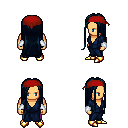
a pixel art fantasy rpg character, male body template, human, tanned skin, blue robe, magenta pants, raven extra-long hairstyle, red bandana, white cloth bracers, gold boots, four views (front, back, left, right), 2x2 character sprite sheet, small pixel art, hard edges, no anti-aliasing